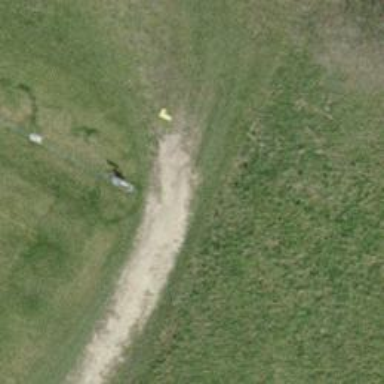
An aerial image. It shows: Path covered with grass.